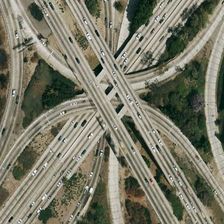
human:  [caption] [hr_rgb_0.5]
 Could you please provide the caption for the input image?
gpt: many cars are on a viaduct near some green trees .

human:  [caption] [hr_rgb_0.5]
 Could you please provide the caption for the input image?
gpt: many cars are on a viaduct near some green trees .

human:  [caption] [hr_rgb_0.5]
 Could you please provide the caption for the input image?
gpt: many cars are on a viaduct near some green trees .

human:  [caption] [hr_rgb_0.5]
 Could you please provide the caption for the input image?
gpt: many cars are on a viaduct near some green trees .

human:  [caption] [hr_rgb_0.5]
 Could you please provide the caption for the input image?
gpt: many cars are on a viaduct near some green trees .